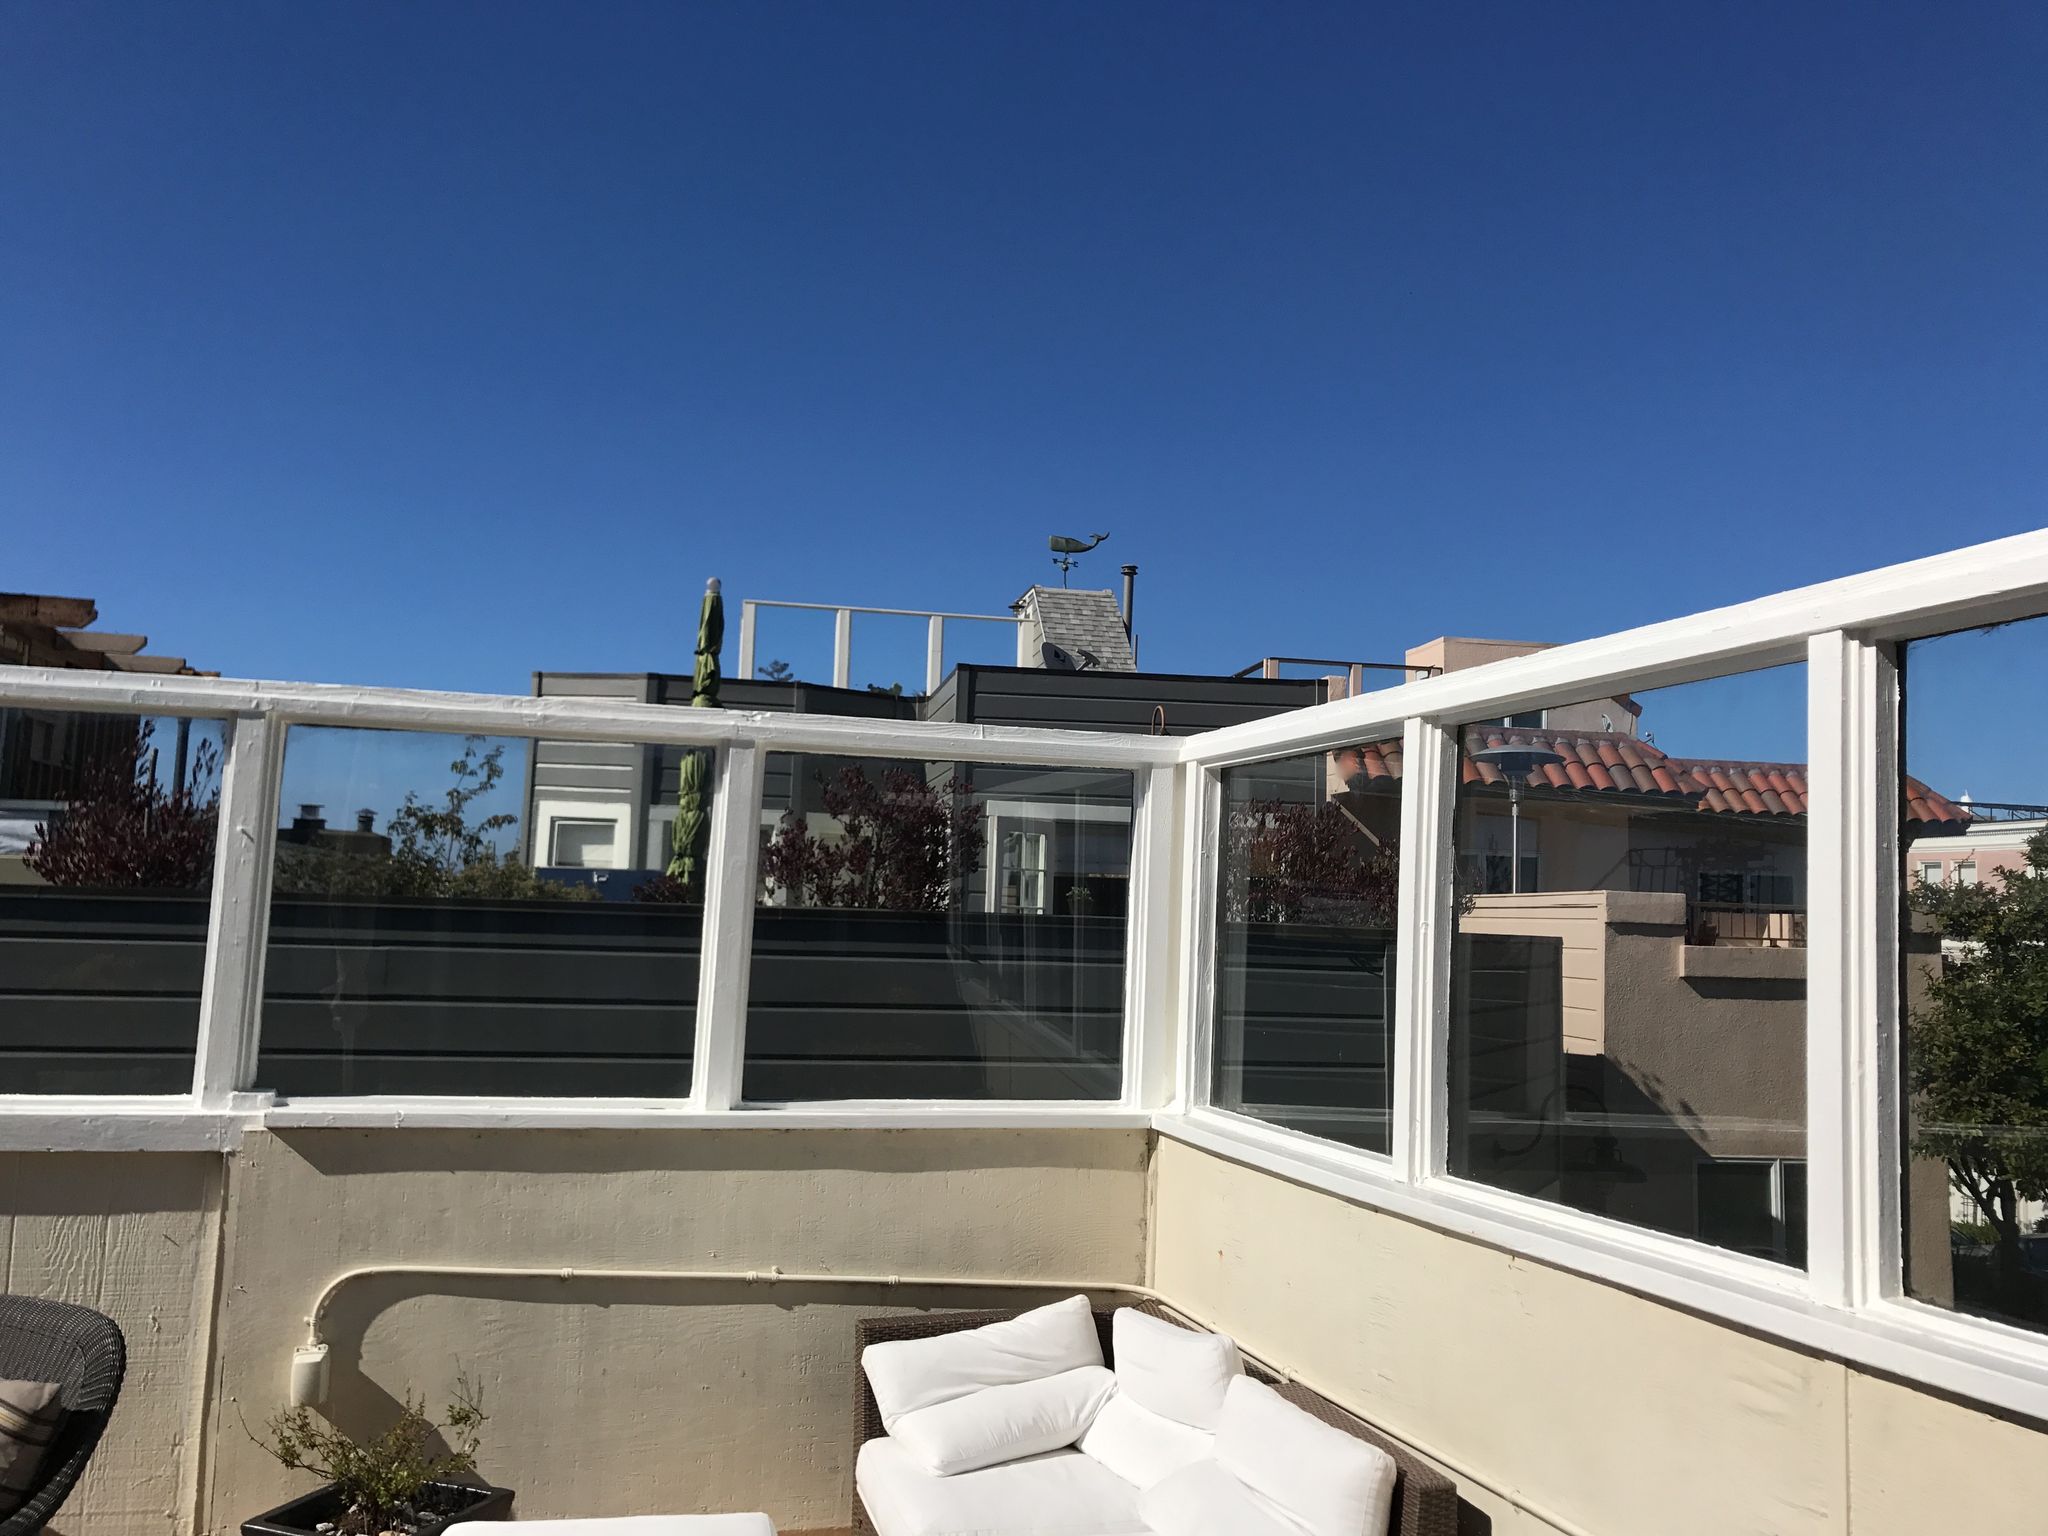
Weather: clear
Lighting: day
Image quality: good
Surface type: walking surface
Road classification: footway
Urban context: urban centre
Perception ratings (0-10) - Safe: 1.22, Lively: 7.09, Beautiful: 6.57, Boring: 4.42, Depressing: 7.93, Wealthy: 2.76